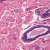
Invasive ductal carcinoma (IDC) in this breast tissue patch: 0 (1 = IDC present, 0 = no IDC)